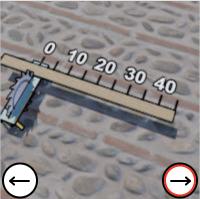
Task: length
Answer: 45
First scale value: 10.0